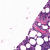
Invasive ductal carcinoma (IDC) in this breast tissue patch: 1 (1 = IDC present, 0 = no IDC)